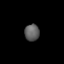
Tissue: lung
Cell type: Epithelial cells
Senescence score: 0.0885
Nuclear area (px): 242
Mean DAPI intensity: 94.628